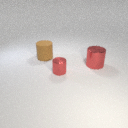
large red metal cylinder in front of large brown rubber cylinder